【题型】解答题　【知识点】解析几何　【难度】medium
如图，已知椭圆 $\Gamma: \frac{x^2}{a^2} + \frac{y^2}{b^2} = 1$ 的离心率为 $\frac{\sqrt{2}}{2}$，$A(-2,0)$ 为其左顶点。过 $A$ 的直线 $l$ 交抛物线 $y^2 = 2px\ (p > 0)$ 于 $B$、$C$ 两点，$C$ 是 $AB$ 的中点。

(1) 求椭圆 $\Gamma$ 的方程；

(2) 求证：点 $C$ 的横坐标是定值，并求出该定值；

(3) 若直线 $m$ 过 $C$ 点，其倾斜角和直线 $l$ 的倾斜角互补，且交椭圆于 $M$、$N$ 两点，求 $p$ 的值，使得 $\triangle BMN$ 的面积最大。

\vspace{1em}
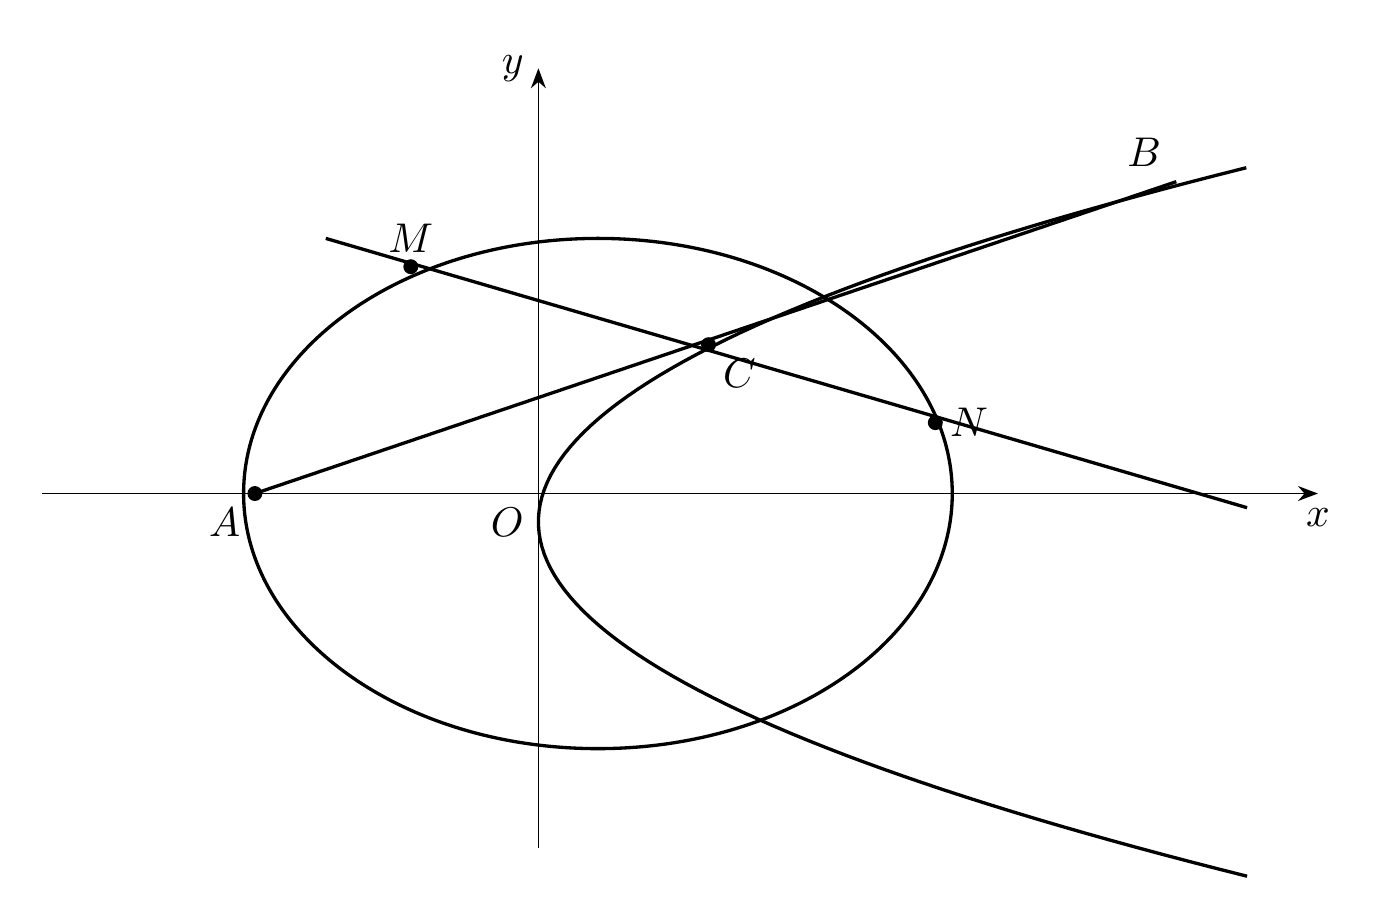
【解答】
【答案】(1) $\frac{x^2}{4} + \frac{y^2}{2} = 1$；

(2) 证明见解析，定值为 $1$；

(3) $p = \frac{9}{28}$。

【知识点】根据离心率求椭圆的标准方程、椭圆中三角形（四边形）的面积、抛物线中的定值问题、根据韦达定理求参数。

【分析】
(1) 根据给定条件，求出 \(a\)，\(b\) 得椭圆 \(\Gamma\) 的方程作答。

(2) 设出直线 $l$ 的方程，与抛物线方程联立结合中点问题推理计算作答。

(3) 利用 (2) 中信息求出直线 $m$ 的方程，与椭圆方程联立，求出面积的函数关系，借助均值不等式求解作答。

【详解】
(1) 令椭圆 $\Gamma$ 的半焦距为 $c$，依题意，$a = 2$，$\frac{c}{a} = \frac{\sqrt{2}}{2}$，解得 $c = \sqrt{2}$，则 $b^2 = a^2 - c^2 = 2$，
所以椭圆 $\Gamma$ 的方程为 $\frac{x^2}{4} + \frac{y^2}{2} = 1$。

---

(2) 显然直线 $l$ 不垂直于坐标轴，设 $l$ 的方程为 $x = ty - 2$，$t \neq 0$，设 $B(x_1,y_1)$，$C(x_2,y_2)$。

由
\[
\begin{cases}
x = ty - 2 \\
y^2 = 2px
\end{cases}
\]
消去 $x$ 得：$y^2 - 2pty + 4p = 0$，$\Delta = 4p^2t^2 - 16p > 0 \implies p t^2 > 4$，

则 $y_1 + y_2 = 2pt$，$y_1y_2 = 4p$，而 $C$ 是 $AB$ 的中点，即有 $y_1 = 2y_2$，于是 $y_2 = \frac{2pt}{3}$，$pt^2 = \frac{9}{2}$，
满足 $\Delta > 0$，因此 $x_2 = ty_2 - 2 = \frac{2}{3}pt^2 - 2 = 1$，

所以点 $C$ 的横坐标是定值，该定值为 $1$。

---

(3) 由直线 $m$ 过 $C$ 点，其倾斜角和直线 $l$ 的倾斜角互补，得直线 $m$ 和直线 $l$ 的斜率互为相反数，
则由 (1) 得直线 $m$ 的方程为 $x = -t\left(y - \frac{2pt}{3}\right) + 1$，即 $x = -ty + 4$，

由
\[
\begin{cases}
x = -ty + 4 \\
x^2 + 2y^2 = 4
\end{cases}
\]
消去 $x$ 得：$(t^2 + 2)y^2 - 8ty + 12 = 0$，$\Delta' = 64t^2 - 48(t^2 + 2) > 0 \implies t^2 > 6$，

设 $M(x_3,y_3)$，$N(x_4,y_4)$，则 $y_3 + y_4 = \frac{8t}{t^2 + 2}$，$y_3y_4 = \frac{12}{t^2 + 2}$，

\(
|MN| = \sqrt{1 + (-t)^2}\,|y_3 - y_4| = \sqrt{1 + t^2} \cdot \sqrt{(y_3 + y_4)^2 - 4y_3y_4} = \sqrt{1 + t^2} \cdot \sqrt{\frac{64t^2}{(t^2 + 2)^2} - \frac{48}{t^2 + 2}}
\)

\[
= \frac{4\sqrt{1 + t^2} \cdot \sqrt{t^2 - 6}}{t^2 + 2},
\]
点 $A(-2,0)$ 到直线 $m$：$x + ty - 4 = 0$ 的距离 $d = \frac{6}{\sqrt{1 + t^2}}$，

由 $C$ 是 $AB$ 的中点得 $\triangle BMN$ 的面积 $S_{\triangle BMN} = S_{\triangle AMN} = \frac{1}{2}|MN| \cdot d = \frac{1}{2} \cdot \frac{4\sqrt{1 + t^2} \cdot \sqrt{t^2 - 6}}{t^2 + 2} \cdot \frac{6}{\sqrt{1 + t^2}} = \frac{12\sqrt{t^2 - 6}}{t^2 + 2}$，

令 $\sqrt{t^2 - 6} = u > 0$，则
\[
S_{\triangle BMN} = \frac{12u}{u^2 + 8} = \frac{12}{u + \frac{8}{u}} \leq \frac{12}{2\sqrt{u \cdot \frac{8}{u}}} = \frac{3\sqrt{2}}{2},
\]
当且仅当 $u = \frac{8}{u}$，即 $t^2 = 14$ 时取等号，

所以当 $t^2 = 14$ 时，$\triangle BMN$ 的面积取得最大值，此时 $p = \frac{9}{2t^2} = \frac{9}{28}$。

【点睛】思路点睛：圆锥曲线中的几何图形面积范围或最值问题，可以以直线的斜率、横(纵)截距、图形上动点的横(纵)坐标为变量，建立函数关系求解作答。